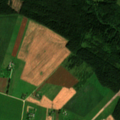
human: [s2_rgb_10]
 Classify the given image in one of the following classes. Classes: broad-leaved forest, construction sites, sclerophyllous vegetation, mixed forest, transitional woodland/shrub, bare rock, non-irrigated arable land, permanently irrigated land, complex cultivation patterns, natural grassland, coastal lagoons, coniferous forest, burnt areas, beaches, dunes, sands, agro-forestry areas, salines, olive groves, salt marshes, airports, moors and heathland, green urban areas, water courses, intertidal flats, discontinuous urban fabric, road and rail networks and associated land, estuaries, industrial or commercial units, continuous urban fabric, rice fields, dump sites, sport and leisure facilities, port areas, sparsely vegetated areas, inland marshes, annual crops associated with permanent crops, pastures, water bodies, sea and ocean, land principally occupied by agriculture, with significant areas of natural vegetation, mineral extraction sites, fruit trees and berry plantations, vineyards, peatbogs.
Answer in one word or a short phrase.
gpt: non-irrigated arable land, complex cultivation patterns, broad-leaved forest